Question:
Initially, 'unable to find bundled java version' tried to resolve the error and corrected it by replacing 'jdk' with 'jre'. However, Android studios have not opened since then.
When I reinstalled the Android studio, it worked normally, but it did not open after changing it to 'jre' again with the same error.
What's the problem with the program not opening at all? plz..
What should I do..?
I tried reinstalling it, but it failed.
and
'https://developer.android.com/studio/known-issues?hl=ko#studio-config-directories'
I tried to follow the solution that came out of this,
It was difficult to find the Android studio version and followed the path of the new and old versions, but there was no corresponding file.
<URL>
- My path : ~/Library/Application Support/Google/AndroidStudio2022.1
<URL>
At the end of the old route, there is no Android 'a'.
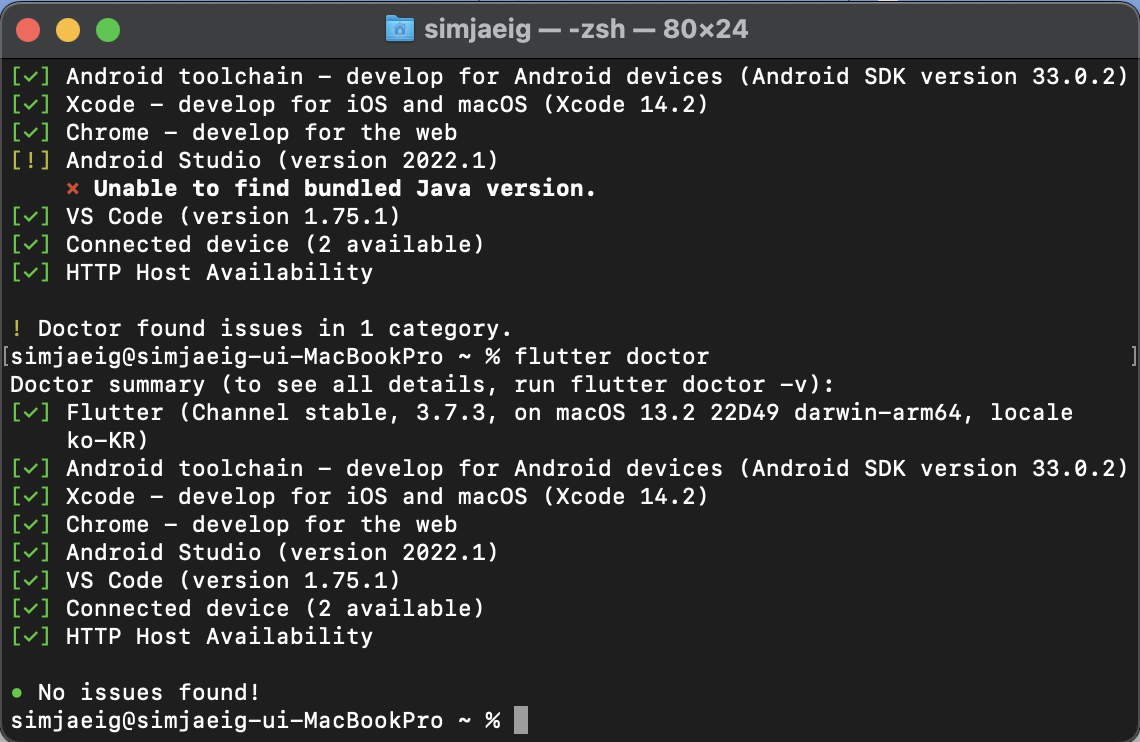
Answer: You should duplicate jbr and rename the copies folder 'jre'.
You need to have the two folders 'jbr' and 'jre' with the same content not renaming the original one.